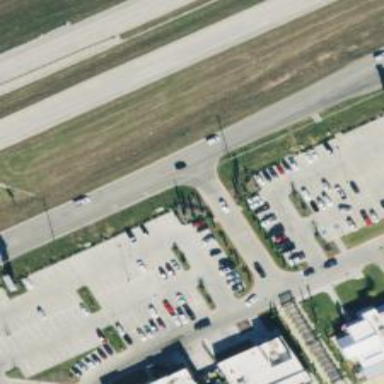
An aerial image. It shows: Tertiary road with frontage road.